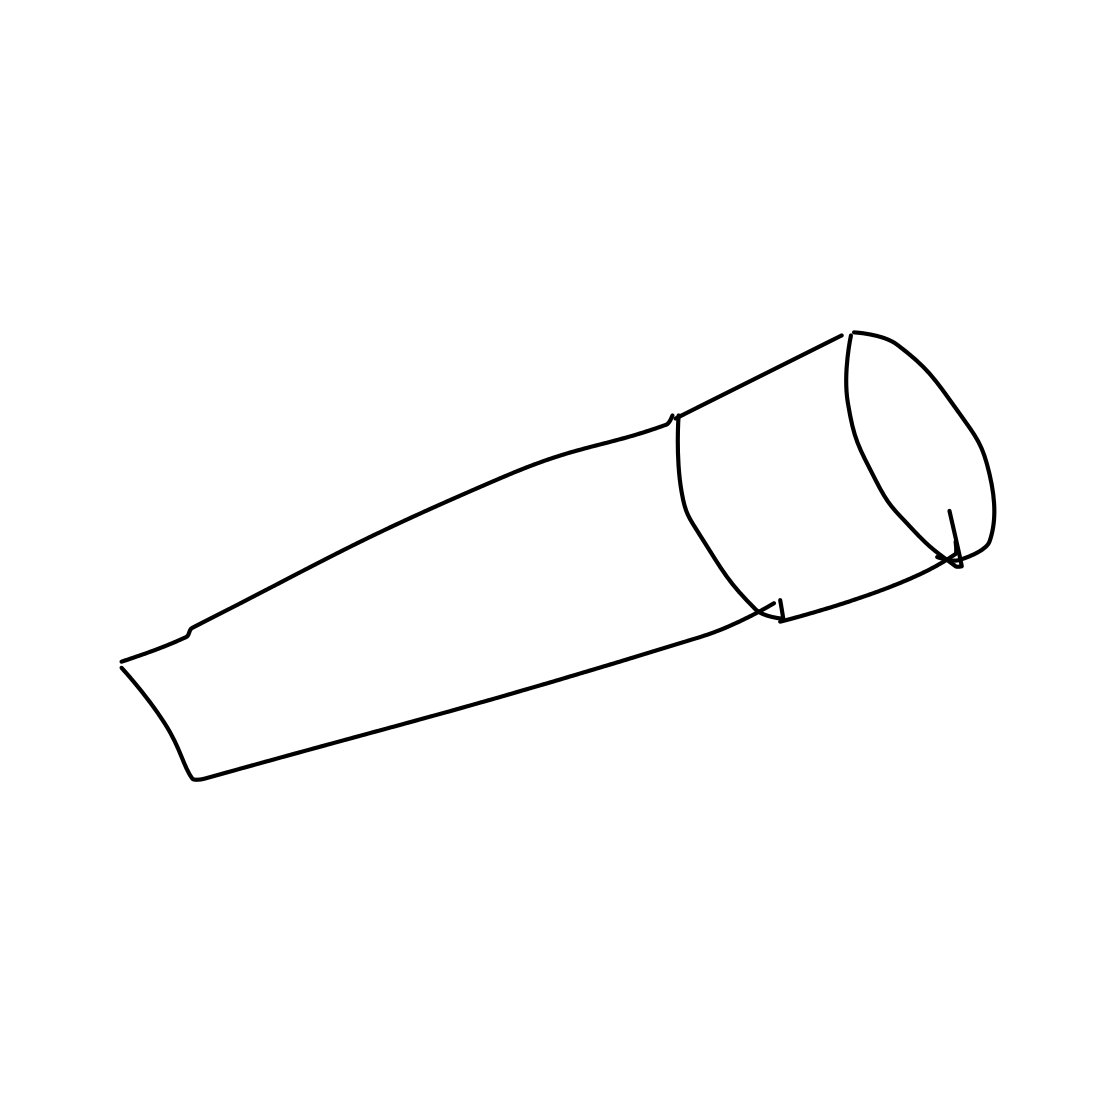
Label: flashlight